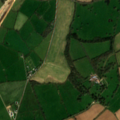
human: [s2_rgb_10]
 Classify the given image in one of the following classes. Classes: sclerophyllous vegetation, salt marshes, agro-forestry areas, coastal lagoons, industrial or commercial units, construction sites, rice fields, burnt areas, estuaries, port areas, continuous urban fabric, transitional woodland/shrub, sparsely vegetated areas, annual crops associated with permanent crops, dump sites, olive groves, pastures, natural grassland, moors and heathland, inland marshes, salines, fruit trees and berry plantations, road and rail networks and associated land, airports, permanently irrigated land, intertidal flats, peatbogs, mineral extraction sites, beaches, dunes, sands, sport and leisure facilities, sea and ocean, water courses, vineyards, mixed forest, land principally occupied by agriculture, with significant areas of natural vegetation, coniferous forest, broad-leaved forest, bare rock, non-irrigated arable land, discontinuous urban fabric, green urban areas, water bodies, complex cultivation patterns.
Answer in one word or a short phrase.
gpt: non-irrigated arable land, pastures